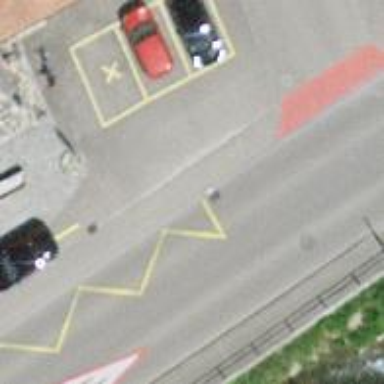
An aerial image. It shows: Marked crossing on the road.